Interaction volume radius: 5 \u00c5
Interaction volume height: 25 \u00c5
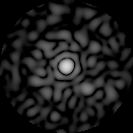
Disorder parameter: 0.8399